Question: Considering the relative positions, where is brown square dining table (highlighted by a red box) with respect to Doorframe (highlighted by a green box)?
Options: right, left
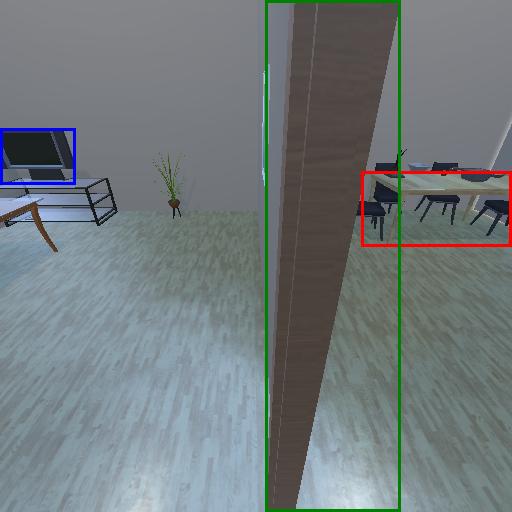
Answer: right